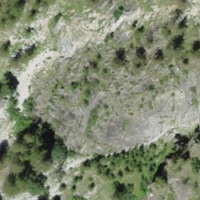
EUNIS habitat code: 31
Species observed at this site:
Hesperia comma
Melitaea didyma
Parnassius apollo
Melanargia galathea
Erebia alberganus